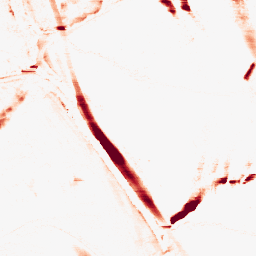
Category: morphological
Decomposition family: morphological_rect
Decomposition parameters: operation: opening
width: 20
height: 3
Upsampling method: quartic
Upsampling parameters: scale: 4
Upsampling scale: 4